Aerial crown-view tile of a tropical tree (Barro Colorado Island, Panama), acquired 20250512:
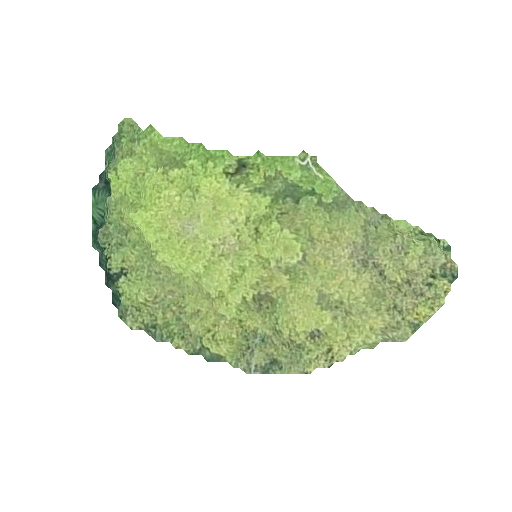
Species: Terminalia amazonia
GBIF accepted scientific name: Terminalia amazonica
Crown area: 90.573 m²